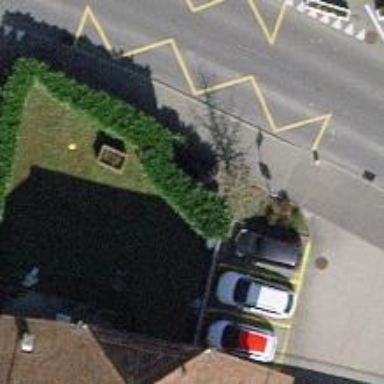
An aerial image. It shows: Bus stop with platform for public transport.